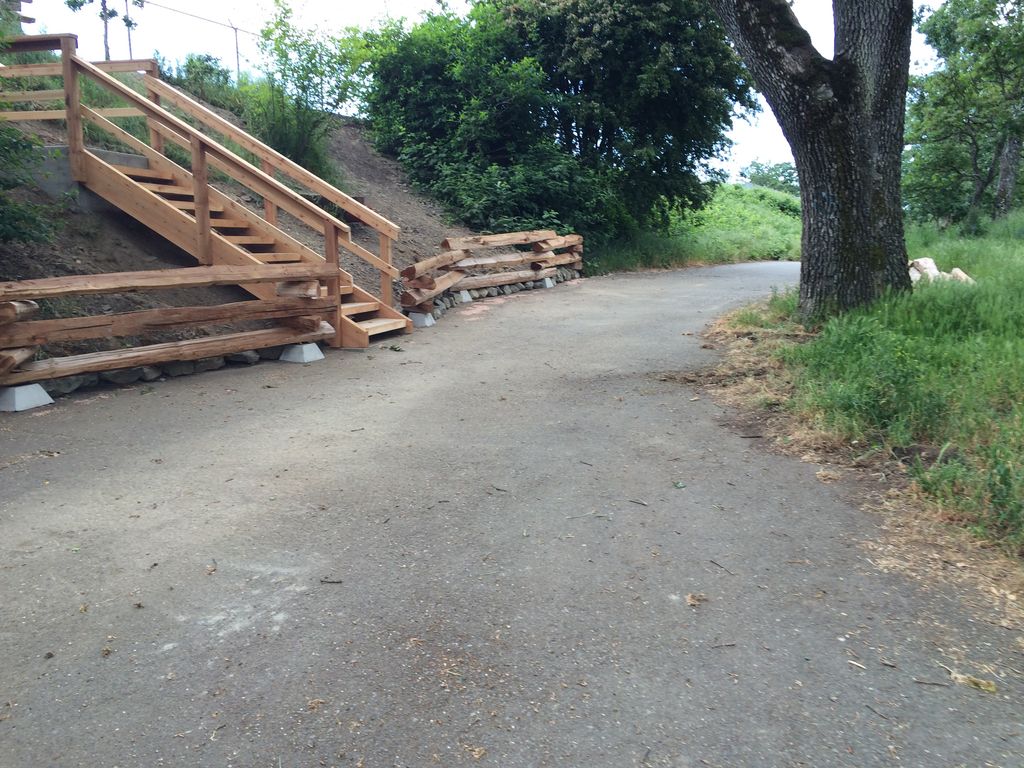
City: victoria